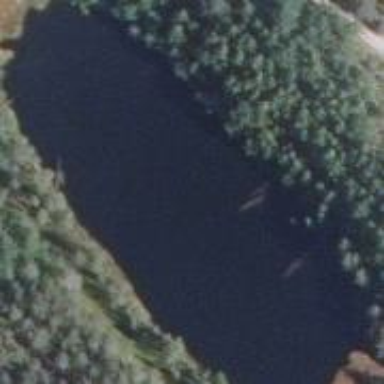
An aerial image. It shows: Beautiful lake surrounded by nature.